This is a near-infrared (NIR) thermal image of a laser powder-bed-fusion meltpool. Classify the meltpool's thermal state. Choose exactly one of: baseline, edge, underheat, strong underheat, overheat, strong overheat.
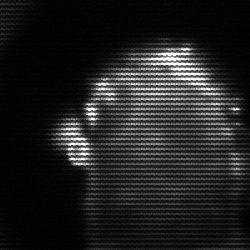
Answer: baseline